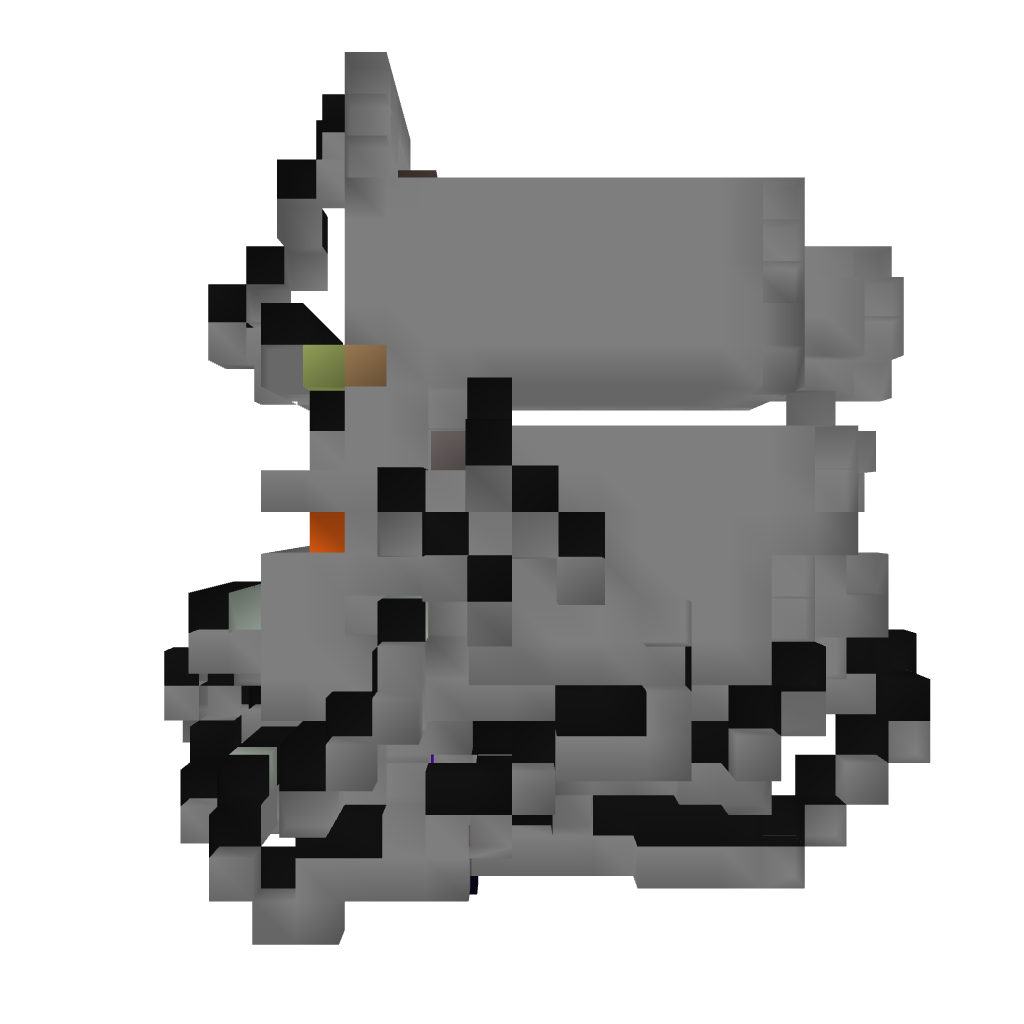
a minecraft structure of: Torture jail